Field crop: maize
Growth stage: 2
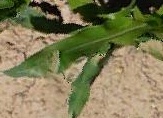
Species: maize